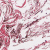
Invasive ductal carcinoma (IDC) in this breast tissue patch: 0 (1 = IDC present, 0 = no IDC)